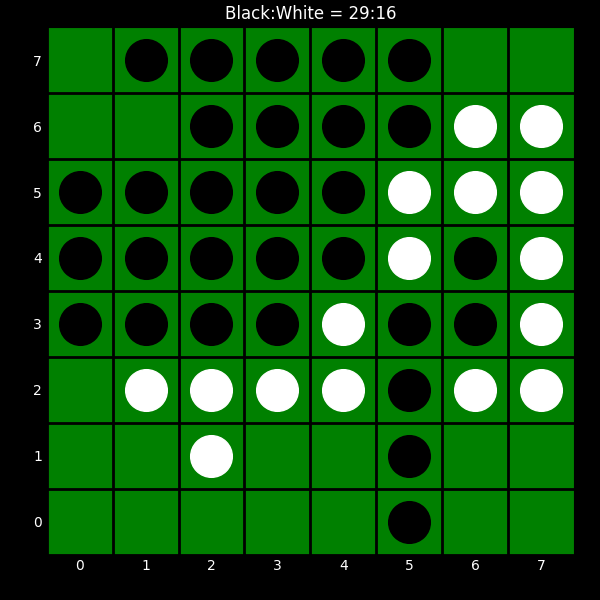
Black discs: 29
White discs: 16